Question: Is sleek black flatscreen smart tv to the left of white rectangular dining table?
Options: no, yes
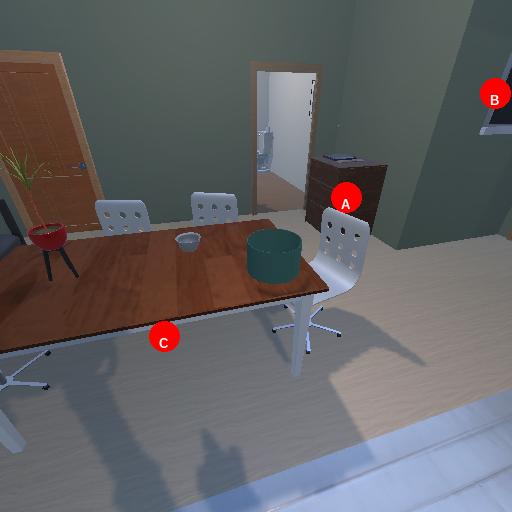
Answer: no